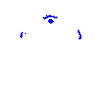
Particle: pion